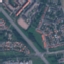
Land use / land cover: Highway